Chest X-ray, AP view. Patient: 16 years old, sex M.
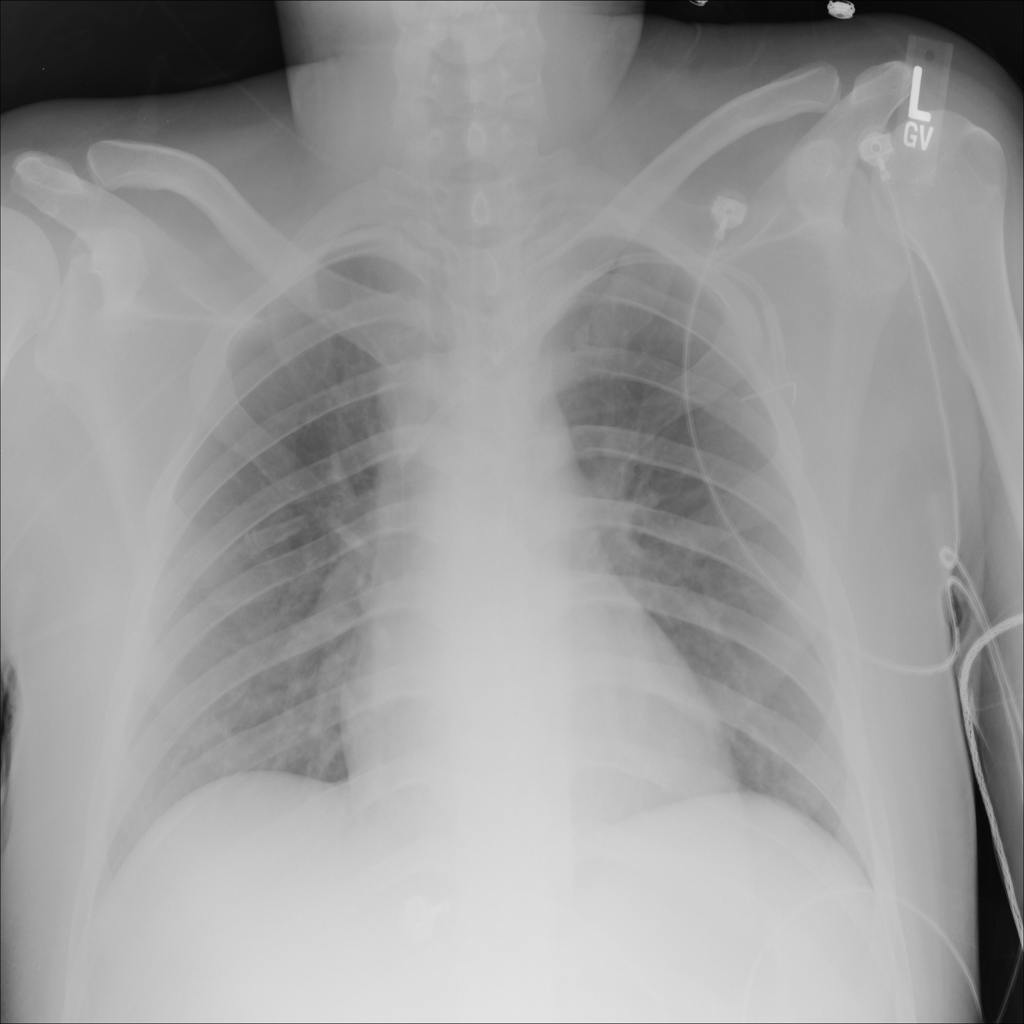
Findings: No Finding